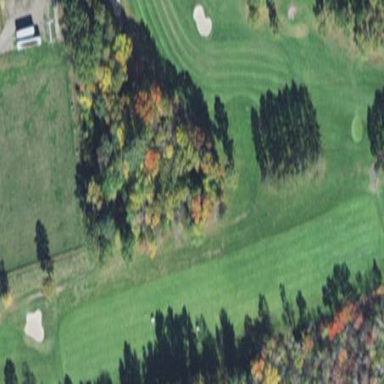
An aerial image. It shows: Grassy area designated as golf fairway.